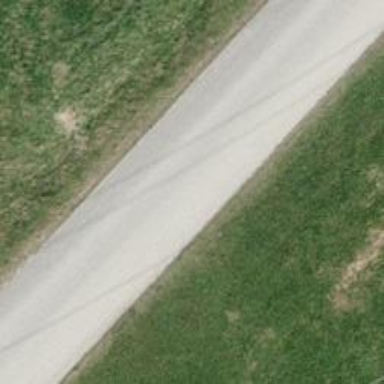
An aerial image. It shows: Track with grade1 tracktype.